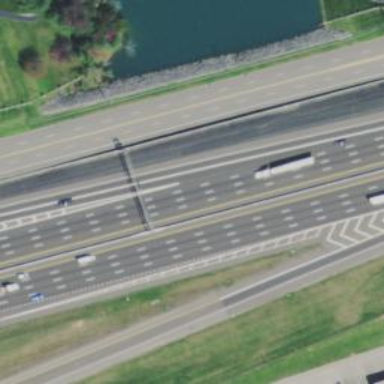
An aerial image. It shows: Motorway junction.